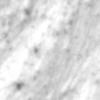
Label: no_change